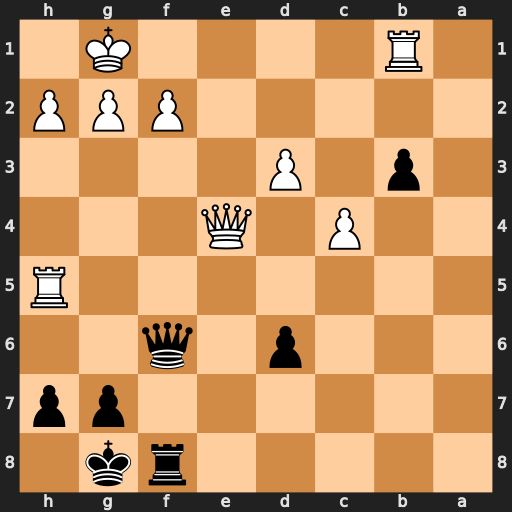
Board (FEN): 5rk1/6pp/3p1q2/7R/2P1Q3/1p1P4/5PPP/1R4K1
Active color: b
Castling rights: -
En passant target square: -
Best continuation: Qxf2+ Kh1 Qf1+ Rxf1 Rxf1#